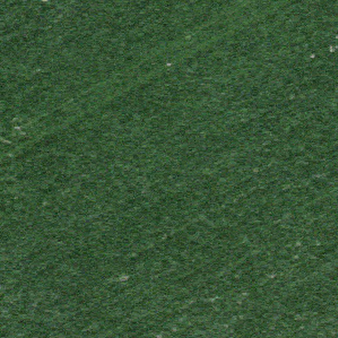
Label: other